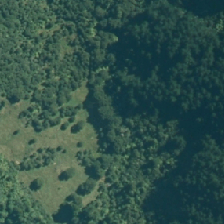
Land cover: manuka_kanuka